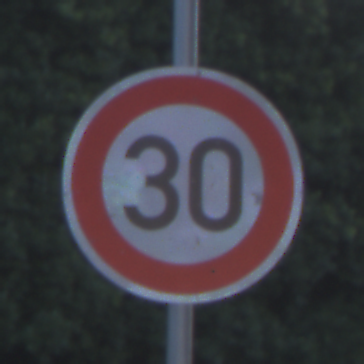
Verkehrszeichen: Geschwindigkeit30
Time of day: SunriseSunset
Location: Outdoor (Urban)
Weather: PartlyCloudy
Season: NotSpecified
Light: Natural